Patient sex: M
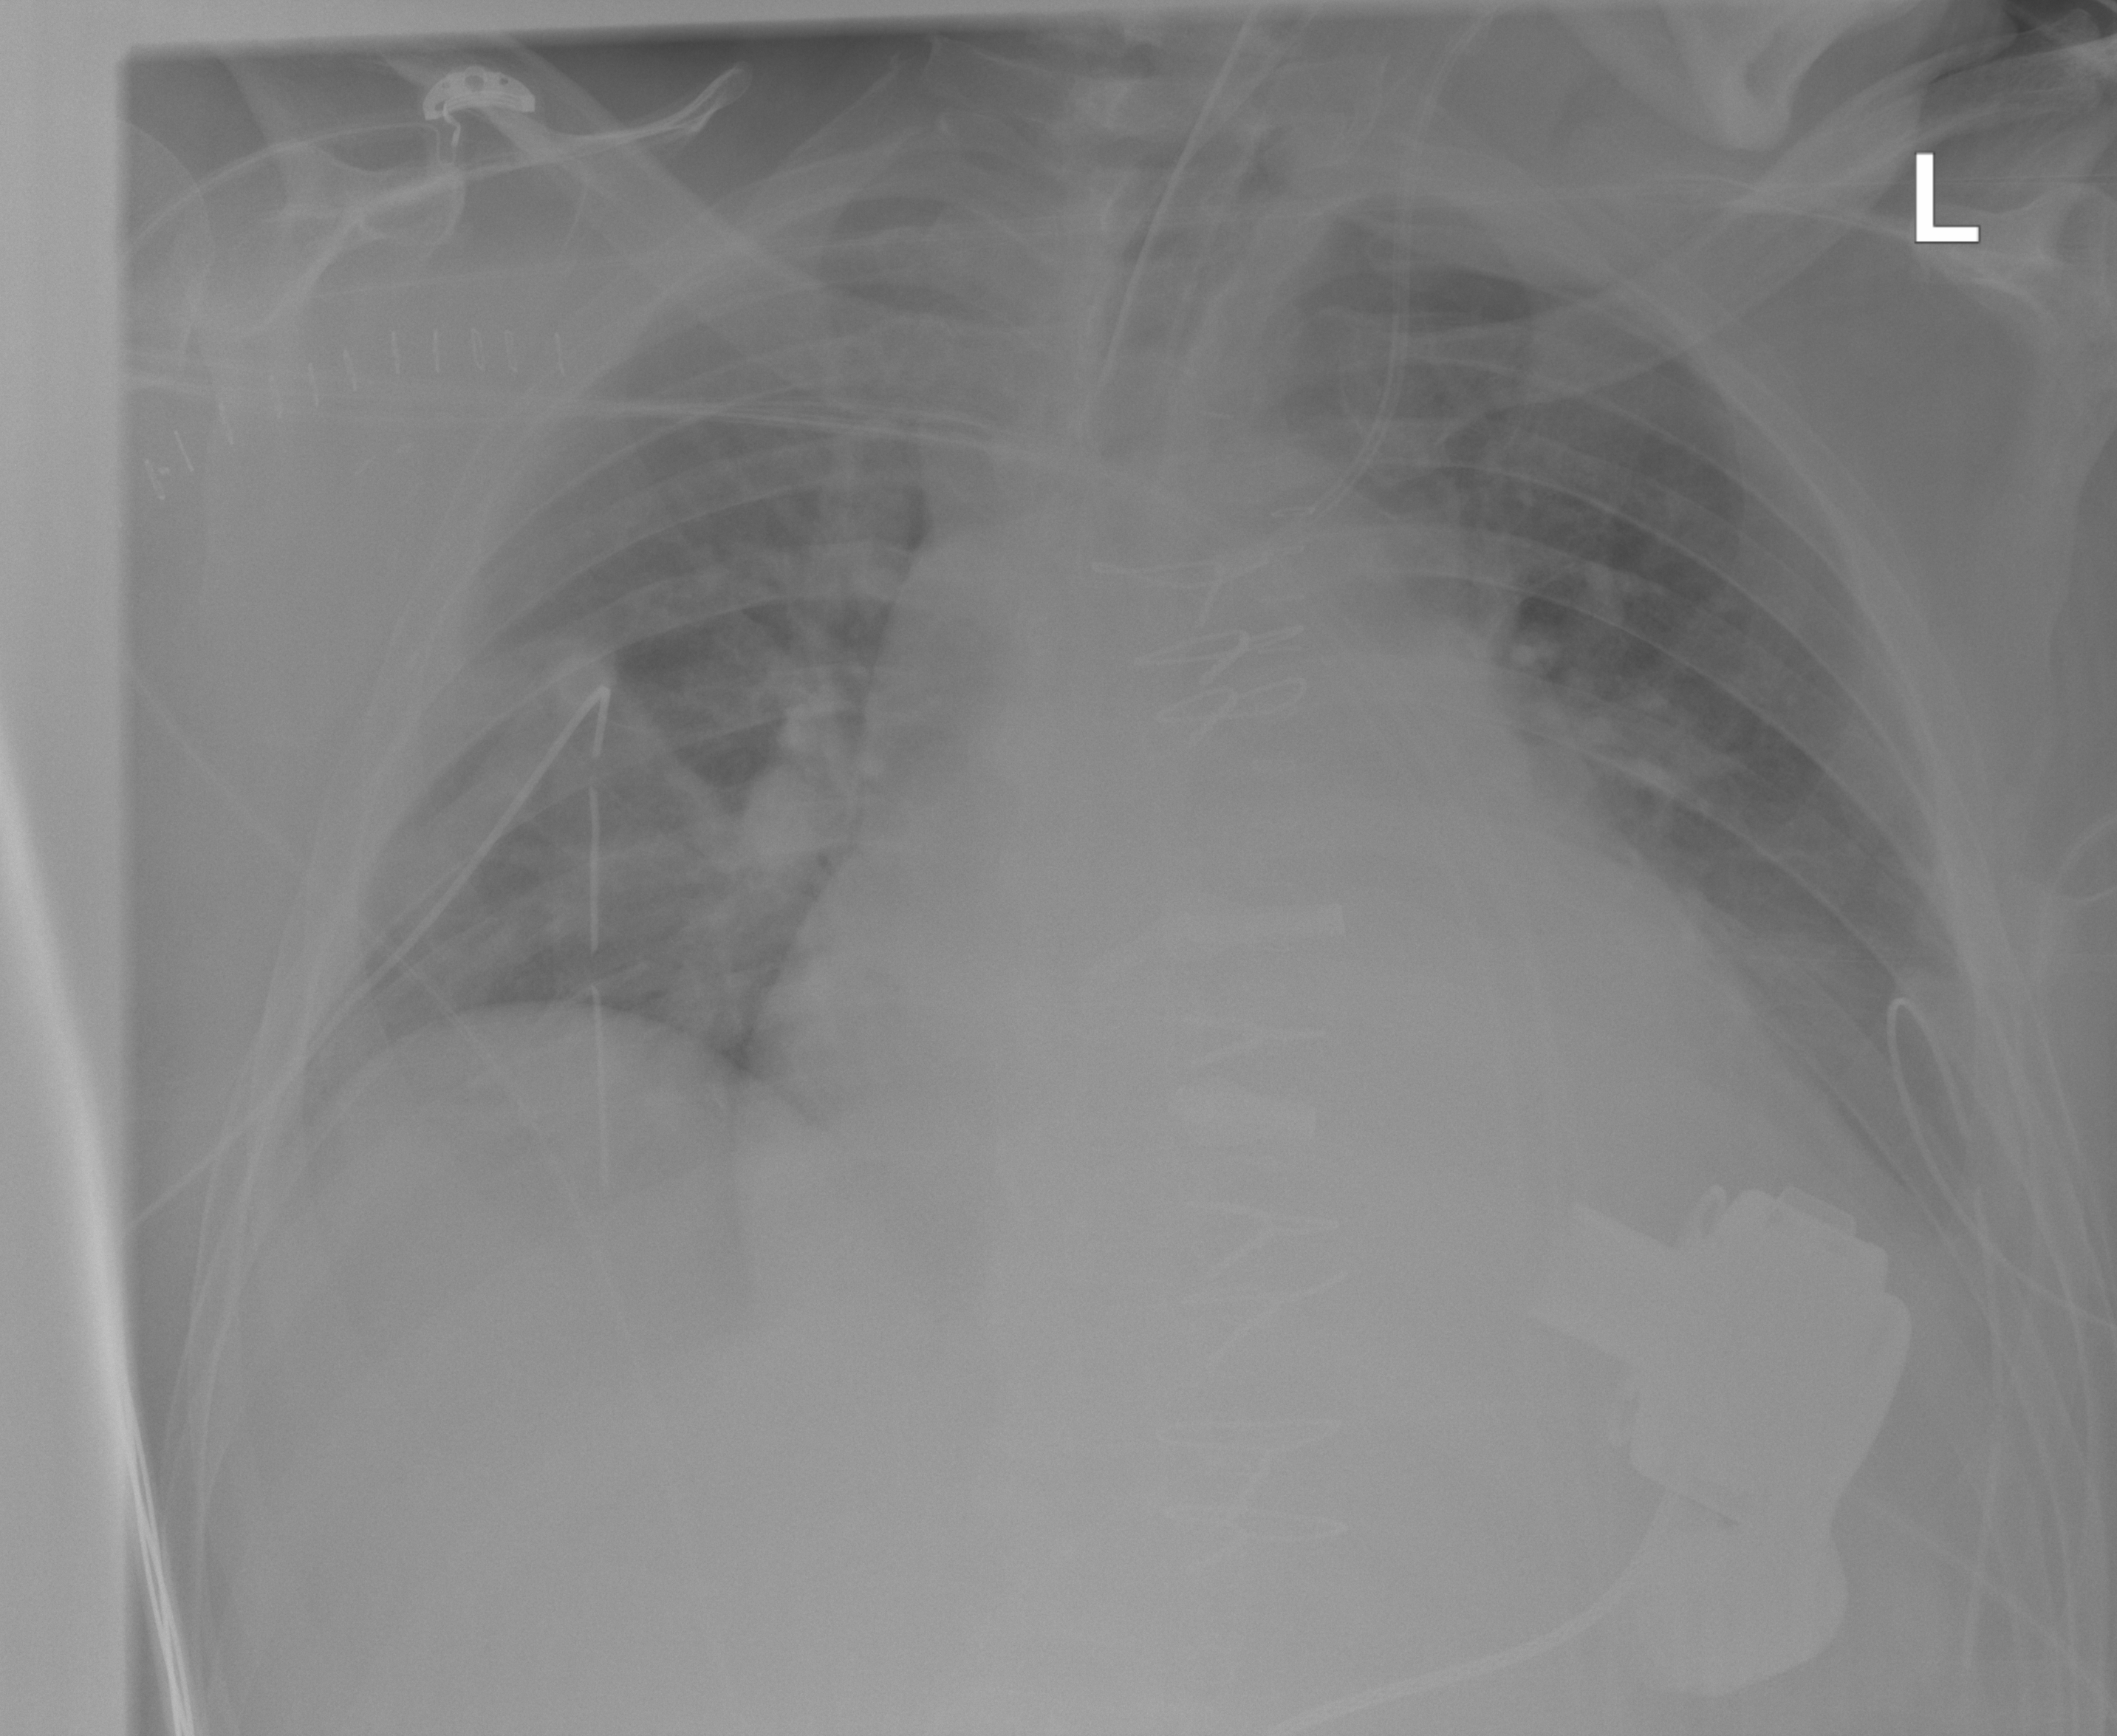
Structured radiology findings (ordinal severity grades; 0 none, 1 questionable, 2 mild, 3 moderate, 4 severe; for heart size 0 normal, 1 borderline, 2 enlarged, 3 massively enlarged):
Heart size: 3
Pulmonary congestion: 2
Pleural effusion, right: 0
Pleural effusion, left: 2
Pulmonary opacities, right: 2
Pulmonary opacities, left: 0
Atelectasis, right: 0
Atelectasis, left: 2